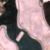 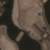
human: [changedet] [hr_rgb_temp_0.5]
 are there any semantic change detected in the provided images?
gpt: A building has been built on the right of the artificial lake.